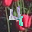
Label: 4